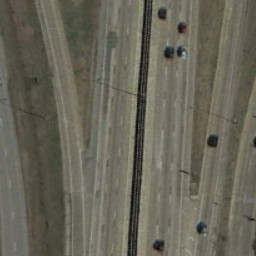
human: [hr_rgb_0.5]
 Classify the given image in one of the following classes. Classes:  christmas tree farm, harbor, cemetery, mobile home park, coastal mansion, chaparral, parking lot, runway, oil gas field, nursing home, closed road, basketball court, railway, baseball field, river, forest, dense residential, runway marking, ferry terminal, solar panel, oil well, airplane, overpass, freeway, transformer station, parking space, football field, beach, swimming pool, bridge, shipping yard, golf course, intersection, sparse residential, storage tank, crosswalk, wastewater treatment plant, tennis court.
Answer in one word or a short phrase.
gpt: freeway